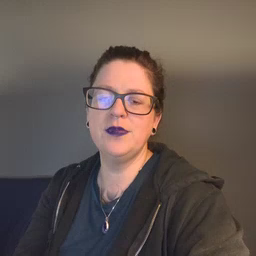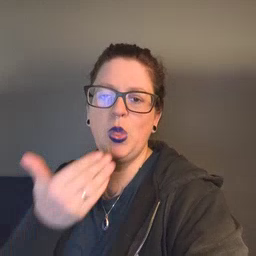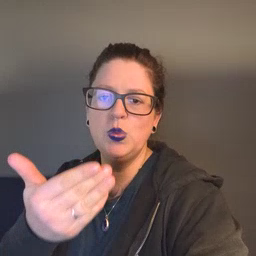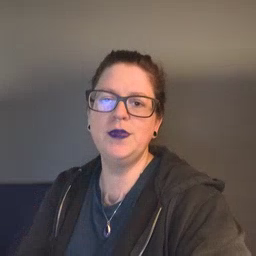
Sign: close